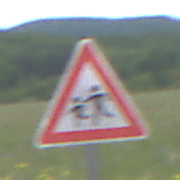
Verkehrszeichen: KinderRechts
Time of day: Midday
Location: Outdoor (RoadRail)
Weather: PartlyCloudy
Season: NotSpecified
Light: Natural